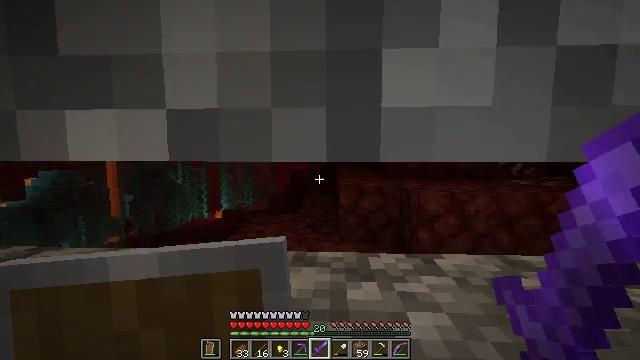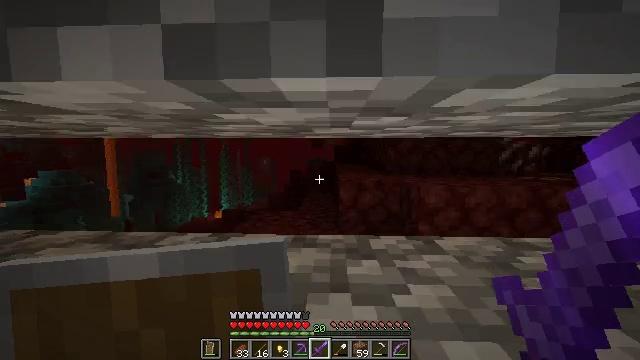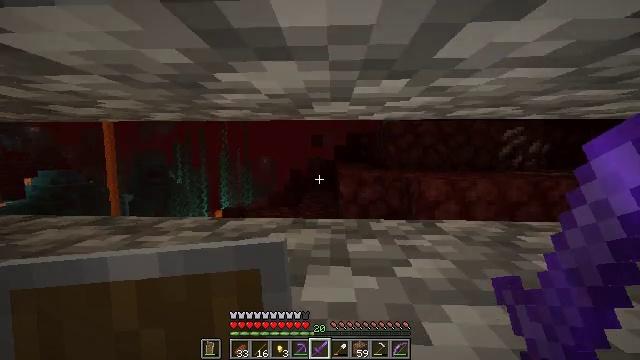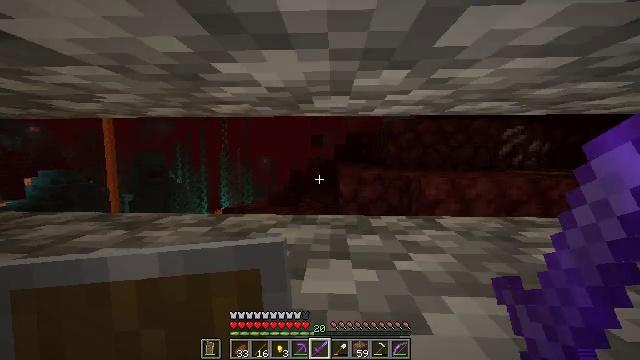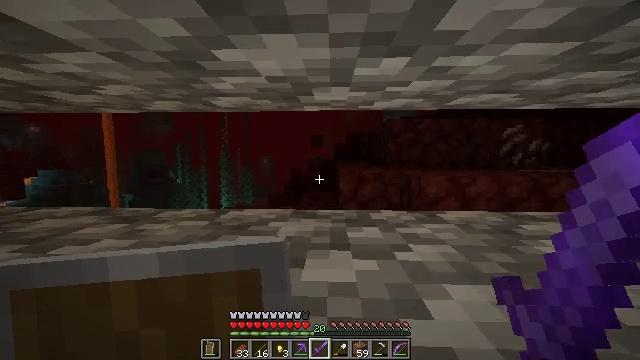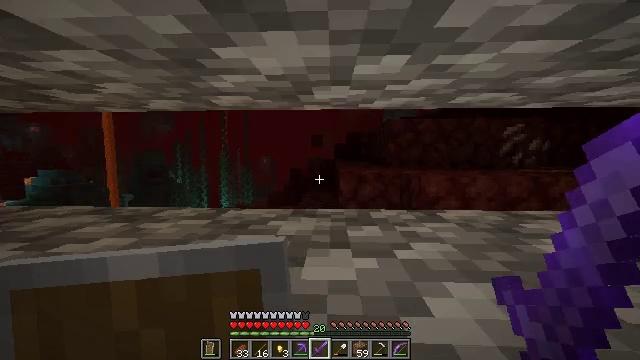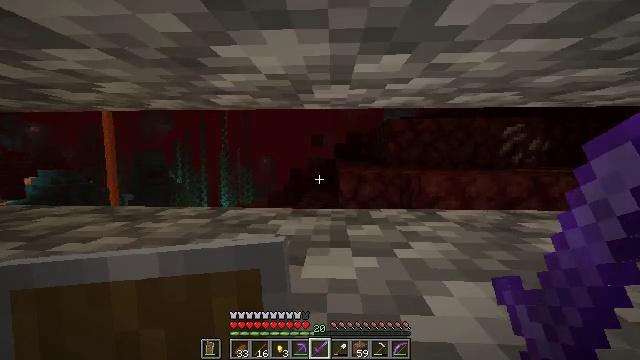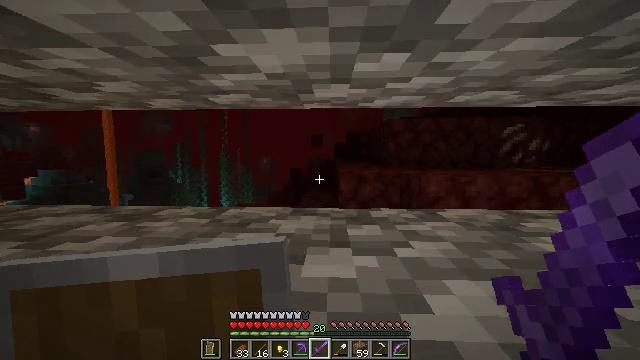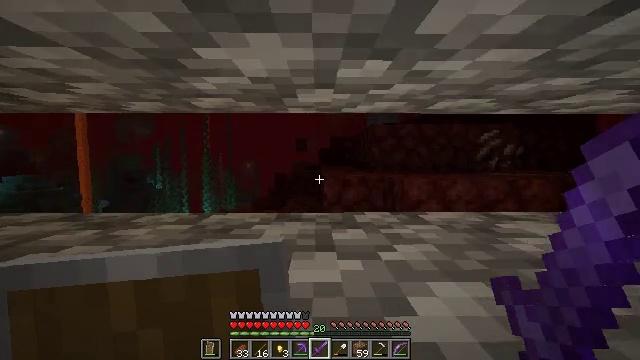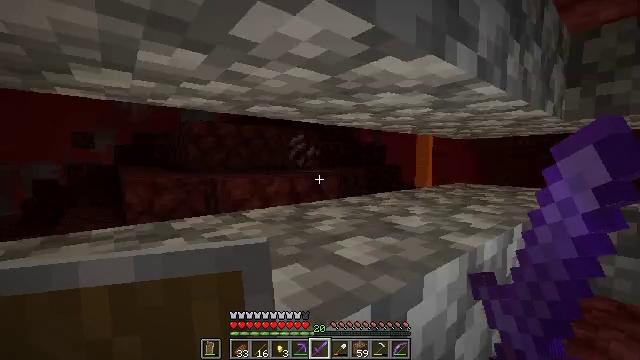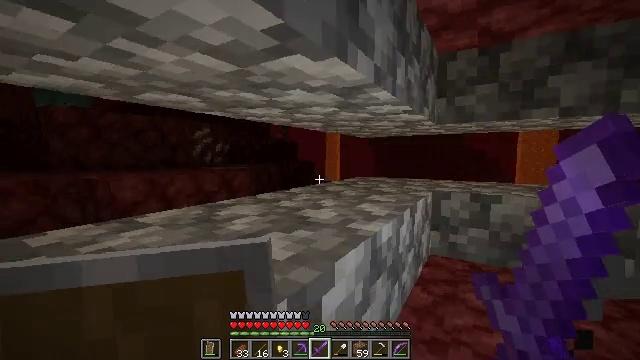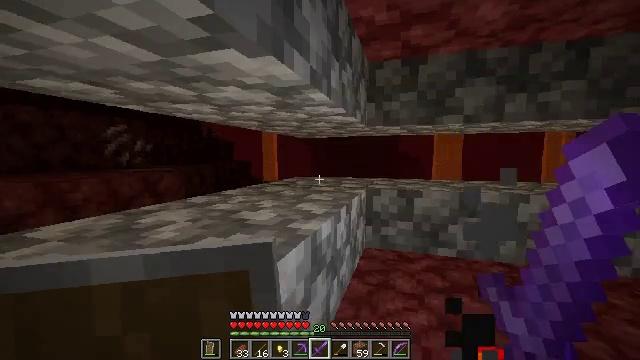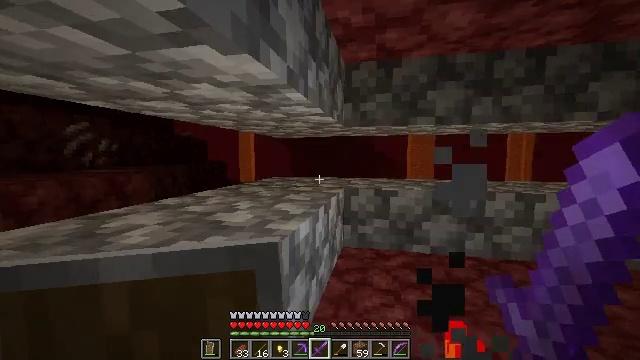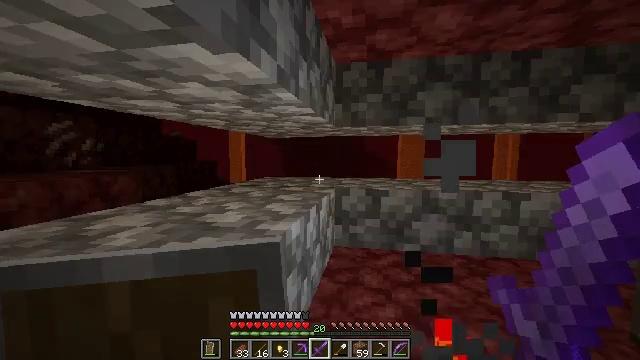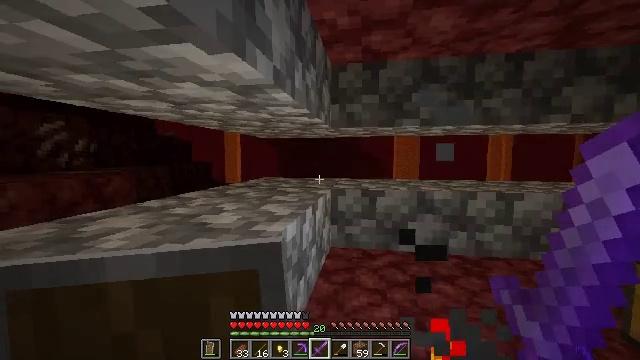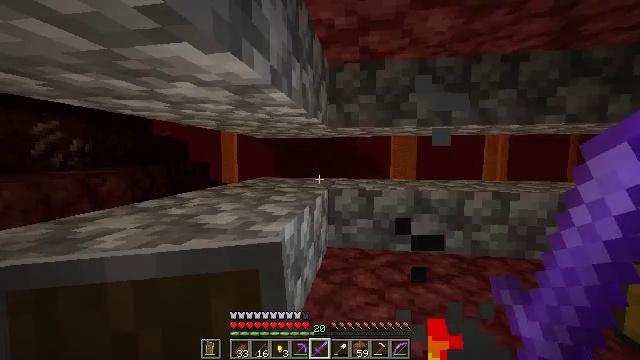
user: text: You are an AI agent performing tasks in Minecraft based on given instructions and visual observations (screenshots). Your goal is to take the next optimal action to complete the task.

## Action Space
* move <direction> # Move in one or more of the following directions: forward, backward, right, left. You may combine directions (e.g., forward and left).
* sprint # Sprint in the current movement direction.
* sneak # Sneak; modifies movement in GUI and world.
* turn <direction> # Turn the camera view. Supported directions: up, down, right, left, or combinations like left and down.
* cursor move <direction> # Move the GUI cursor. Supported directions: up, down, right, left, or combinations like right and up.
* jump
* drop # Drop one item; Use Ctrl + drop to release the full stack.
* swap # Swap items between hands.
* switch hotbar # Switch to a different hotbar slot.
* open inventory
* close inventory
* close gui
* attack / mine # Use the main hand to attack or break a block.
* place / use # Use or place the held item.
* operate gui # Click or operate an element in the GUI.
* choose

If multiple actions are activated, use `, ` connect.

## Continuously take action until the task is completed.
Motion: motion action
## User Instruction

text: drop netherite sword
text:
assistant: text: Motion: sneak
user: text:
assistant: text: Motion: sneak
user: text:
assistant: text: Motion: sneak
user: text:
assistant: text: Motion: sneak
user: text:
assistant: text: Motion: sneak
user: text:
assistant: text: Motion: sneak
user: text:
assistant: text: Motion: sneak
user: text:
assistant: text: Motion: sneak, turn right and up
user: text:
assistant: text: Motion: sneak, turn right
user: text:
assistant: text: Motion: sneak, turn right
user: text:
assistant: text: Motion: sneak, turn right
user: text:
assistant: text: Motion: sneak, turn right
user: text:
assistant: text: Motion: sneak, turn right
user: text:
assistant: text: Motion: sneak
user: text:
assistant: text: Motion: sneak
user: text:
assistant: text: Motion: sneak
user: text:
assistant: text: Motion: sneak, turn right
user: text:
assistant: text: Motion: sneak, turn right
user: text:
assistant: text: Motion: sneak, turn right
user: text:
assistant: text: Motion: sneak, turn right
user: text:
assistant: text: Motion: sneak, turn right and down
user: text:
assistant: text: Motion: sneak, turn right and up
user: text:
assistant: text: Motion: sneak, turn right and up
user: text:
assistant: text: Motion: sneak
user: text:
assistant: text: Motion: sneak
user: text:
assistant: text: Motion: sneak
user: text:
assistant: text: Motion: sneak
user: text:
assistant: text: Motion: sneak, turn right
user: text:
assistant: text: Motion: sneak
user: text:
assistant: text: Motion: sneak, turn right